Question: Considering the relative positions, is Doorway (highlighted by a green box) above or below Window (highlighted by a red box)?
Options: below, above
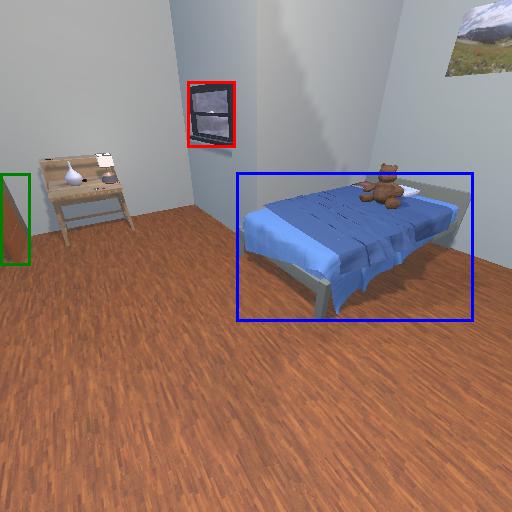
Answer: below